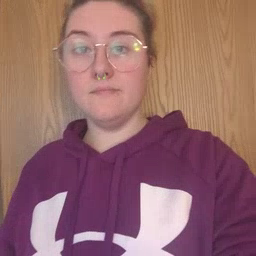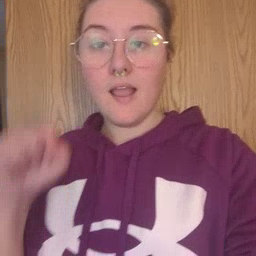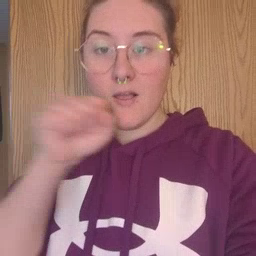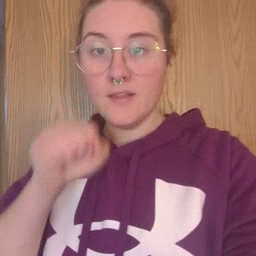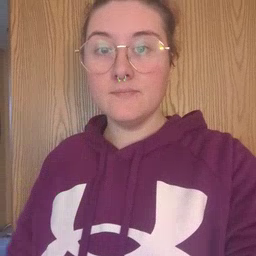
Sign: carrot